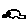
Label: car